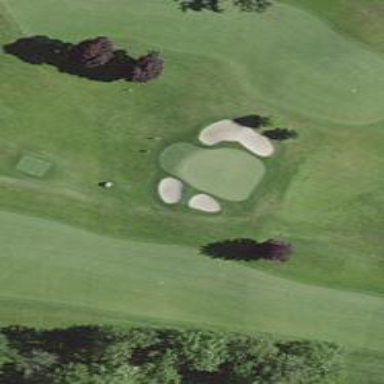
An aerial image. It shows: View of golf hole.